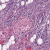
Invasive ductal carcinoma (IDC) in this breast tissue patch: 1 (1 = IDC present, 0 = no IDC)